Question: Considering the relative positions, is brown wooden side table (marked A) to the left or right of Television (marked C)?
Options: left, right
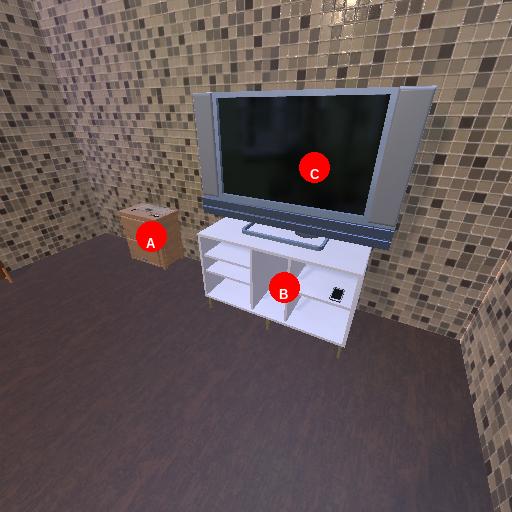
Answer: left